Question: I have the following python code to produce a plot. How will I find the x and y co-ordinates of the minima of the plot?
'''
import numpy as np
import matplotlib.pyplot as plt
a_list = [0.019514047519378953, 0.019688745408747047, 0.019863443298115138, 0.020038141187483233, 0.020212839076851324, 0.020387536966219415, 0.02056223485558751, 0.0207369327449556, 0.020911630634323698, 0.021086328523691786, 0.02126102641305988, 0.02143572430242797, 0.021610422191796066, 0.021785120081164157, 0.02195981797053225, 0.022134515859900342, 0.022309213749268433, 0.022483911638636528, 0.02265860952800462, 0.02283330741737271, 0.023008005306740804, 0.0231827031961089, 0.023357401085476993, 0.02353209897484508, 0.023706796864213175, 0.02388149475358127, 0.02405619264294936, 0.024230890532317455, 0.024405588421685546, 0.024580286311053638, 0.02475498420042173, 0.024929682089789823, 0.025104379979157914, 0.02527907786852601, 0.025453775757894103, 0.025628473647262194, 0.02580317153663029, 0.025977869425998376, 0.02615256731536647, 0.02632726520473456, 0.026501963094102656, 0.02667666098347075, 0.02685135887283884, 0.027026056762206936, 0.027200754651575027, 0.02737545254094312, 0.02755015043031121, 0.027724848319679304, 0.027899546209047395]
b_list = [0.998835898052097, 0.9977458605969758, 0.996730130628437, 0.9957889355330694, 0.9949224868405108, 0.994130979989584, 0.9934145941108957, 0.9927734918264597, 0.992207819066857, 0.9917177049064095, 0.9913032614168004, 0.9909645835395204, 0.9907017489774841, 0.9905148181060986, 0.9904038339040244, 0.9903688219038117, 0.990409790162546, 0.99052672925258, 0.9907196122723776, 0.9909883948774414, 0.9913330153312387, 0.991753394575993, 0.9922494363231483, 0.992821027163268, 0.993468036695076, 0.9941903176732974, 0.9949877061749134, 0.9958600217833934, 0.9968070677904258, 0.99782863141463, 0.998924484036687, 1.000094381450296, 1.0013380641283243, 1.0026552575034904, 1.0040456722628917, 1.0055090046556592, 1.0070449368130043, 1.0086531370798995, 1.0103332603576196, 1.0120849484563605, 1.0139078304571334, 1.0158015230821371, 1.017765631072797, 1.019799747574664, 1.0219034545283667, 1.0240763230658112, 1.0263179139108383, 1.028627777783547, 1.031005455807516]
plt.plot(a_list, b_list)
plt.xlabel("A")
plt.ylabel("B")
'''

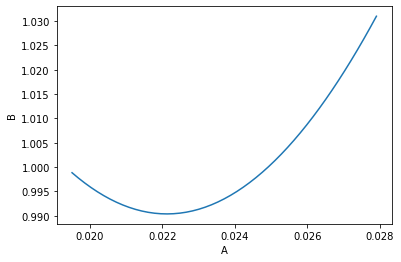
Answer: You can use <URL> to get the index of the minimum of 'b_list', then get the x and y values from both lists to plot.
Note that this will only find the minimum (there are ways to find all if needed)
'''
i = np.argmin(b_list)
x_min = a_list[i]
y_min = b_list[i]
plt.plot(x_min, y_min, marker='o')
'''
output:
<URL>